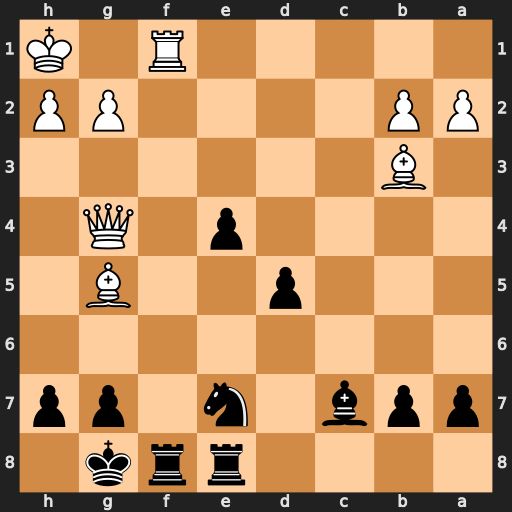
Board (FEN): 4rrk1/ppb1n1pp/8/3p2B1/4p1Q1/1B6/PP4PP/5R1K
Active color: b
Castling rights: -
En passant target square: -
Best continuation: Rxf1#